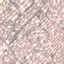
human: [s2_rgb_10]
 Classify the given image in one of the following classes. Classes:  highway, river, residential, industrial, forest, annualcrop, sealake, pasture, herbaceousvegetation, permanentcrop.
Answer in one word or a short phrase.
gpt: Residential